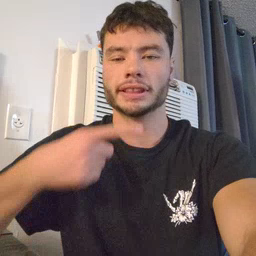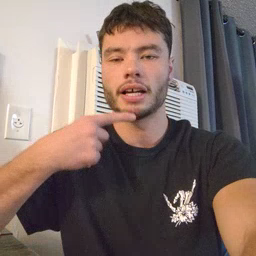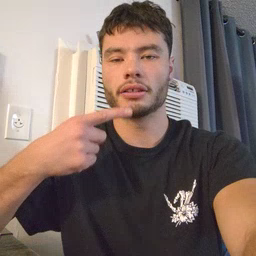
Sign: say